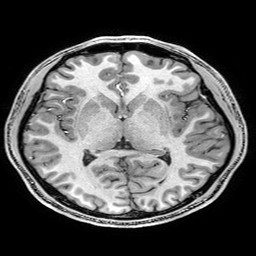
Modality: T1w
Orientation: coronal
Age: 20
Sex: male
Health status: healthy